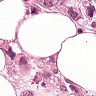
Metastatic tissue present: yes